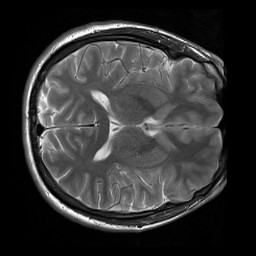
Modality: T2w
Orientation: axial
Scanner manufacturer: siemens
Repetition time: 3.9 s
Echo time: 0.076 s